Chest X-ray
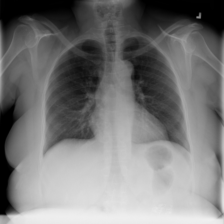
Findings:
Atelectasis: negative
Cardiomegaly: negative
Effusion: negative
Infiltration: negative
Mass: negative
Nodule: negative
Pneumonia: negative
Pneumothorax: negative
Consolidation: negative
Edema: negative
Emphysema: negative
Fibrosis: negative
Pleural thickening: negative
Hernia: negative